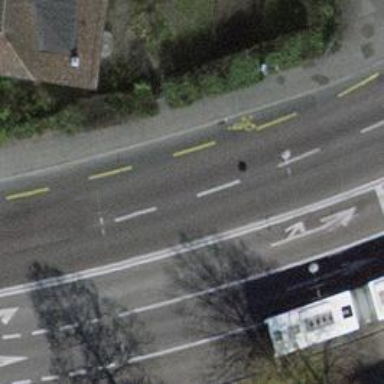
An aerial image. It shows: Secondary road with asphalt surface and trolley wires.